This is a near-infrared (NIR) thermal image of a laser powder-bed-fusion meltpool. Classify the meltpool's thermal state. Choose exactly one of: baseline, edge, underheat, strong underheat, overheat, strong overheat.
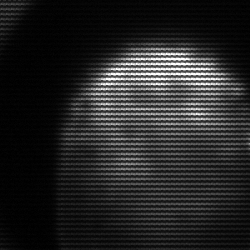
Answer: strong underheat